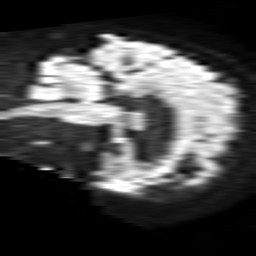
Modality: TRACE
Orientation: sagittal
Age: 85
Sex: female
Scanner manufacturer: philips
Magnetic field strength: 1.5 T
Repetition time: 4.6 s
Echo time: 0.08631 s